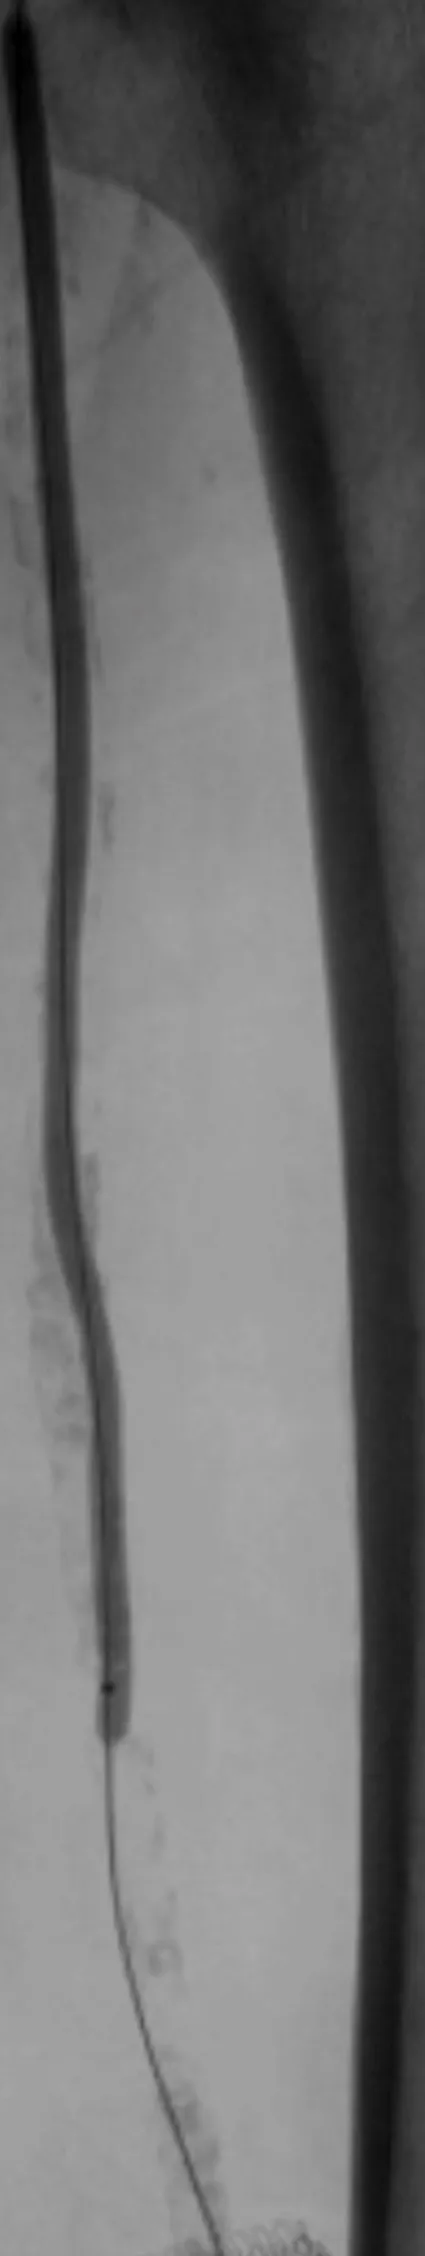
Angioplasty of the superficial femoral artery.
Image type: radiology (x_ray)